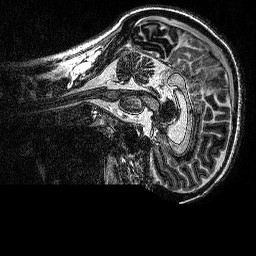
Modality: MP2RAGE
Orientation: sagittal
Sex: female
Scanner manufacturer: siemens
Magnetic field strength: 3 T
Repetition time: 5 s
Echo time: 0.00292 s